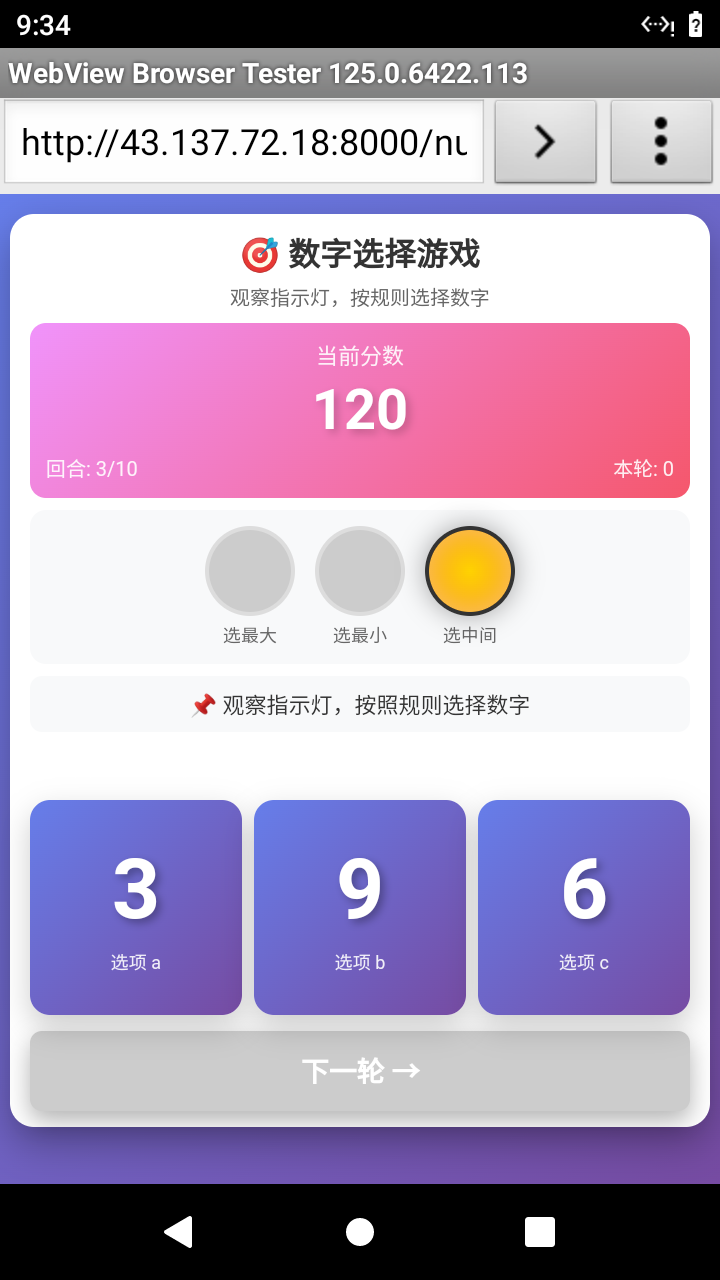

Select the correct number based on the traffic light color.
Answer: 2